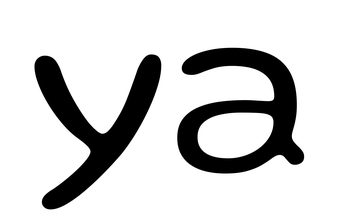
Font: Gluten_Light